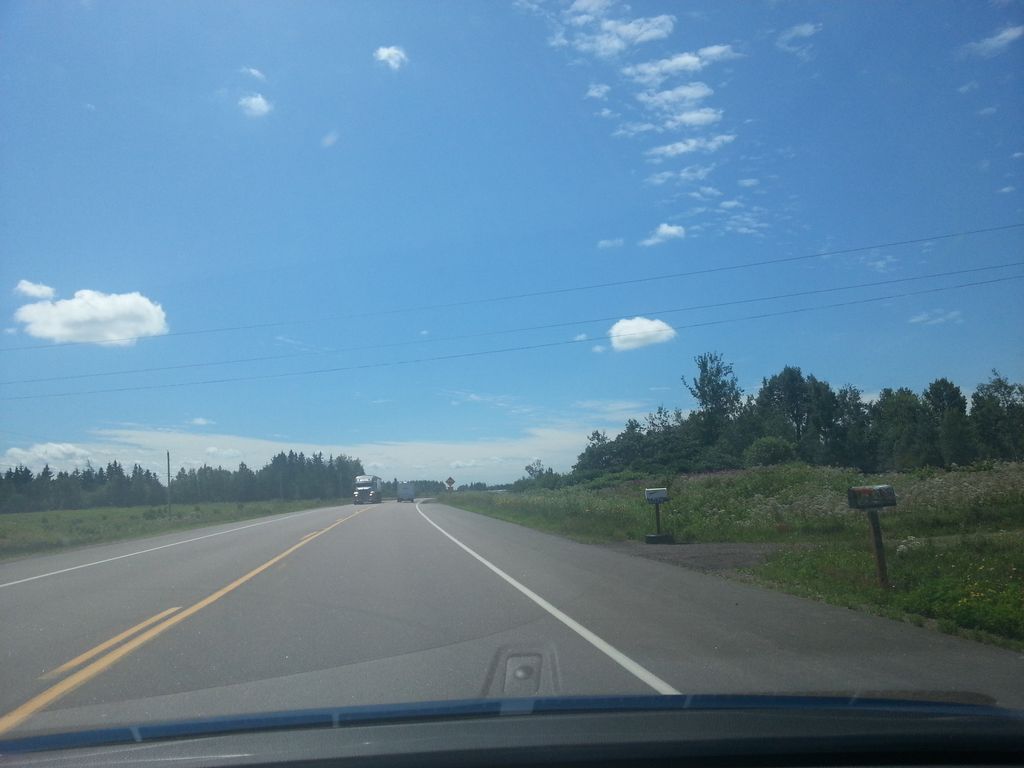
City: charlottetown